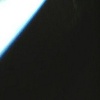
Label: space